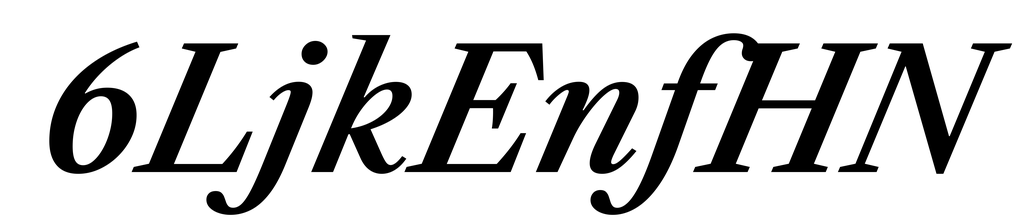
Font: LibreCaslonText-Italic_SemiBold_Italic